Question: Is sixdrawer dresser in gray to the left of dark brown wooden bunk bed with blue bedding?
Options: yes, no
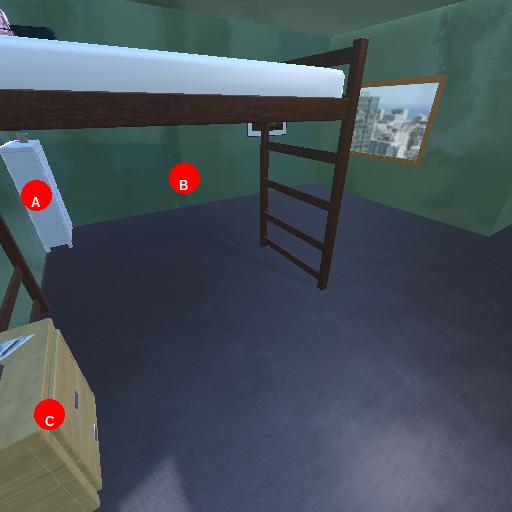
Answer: yes